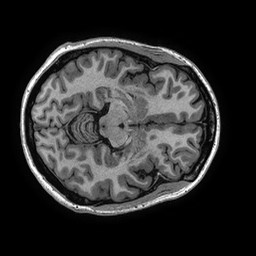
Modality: T1w
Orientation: axial
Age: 32
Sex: female
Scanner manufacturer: ge
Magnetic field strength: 3 T
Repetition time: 0.006952 s
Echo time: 0.00292 s